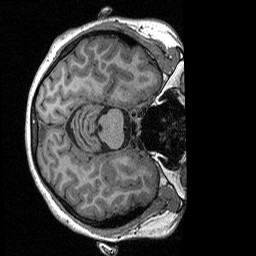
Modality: T1w
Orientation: axial
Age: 35
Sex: female
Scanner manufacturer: siemens
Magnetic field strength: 3 T
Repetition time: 2.3 s
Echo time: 0.00298 s